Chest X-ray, PA view. Patient: 55 years old, sex M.
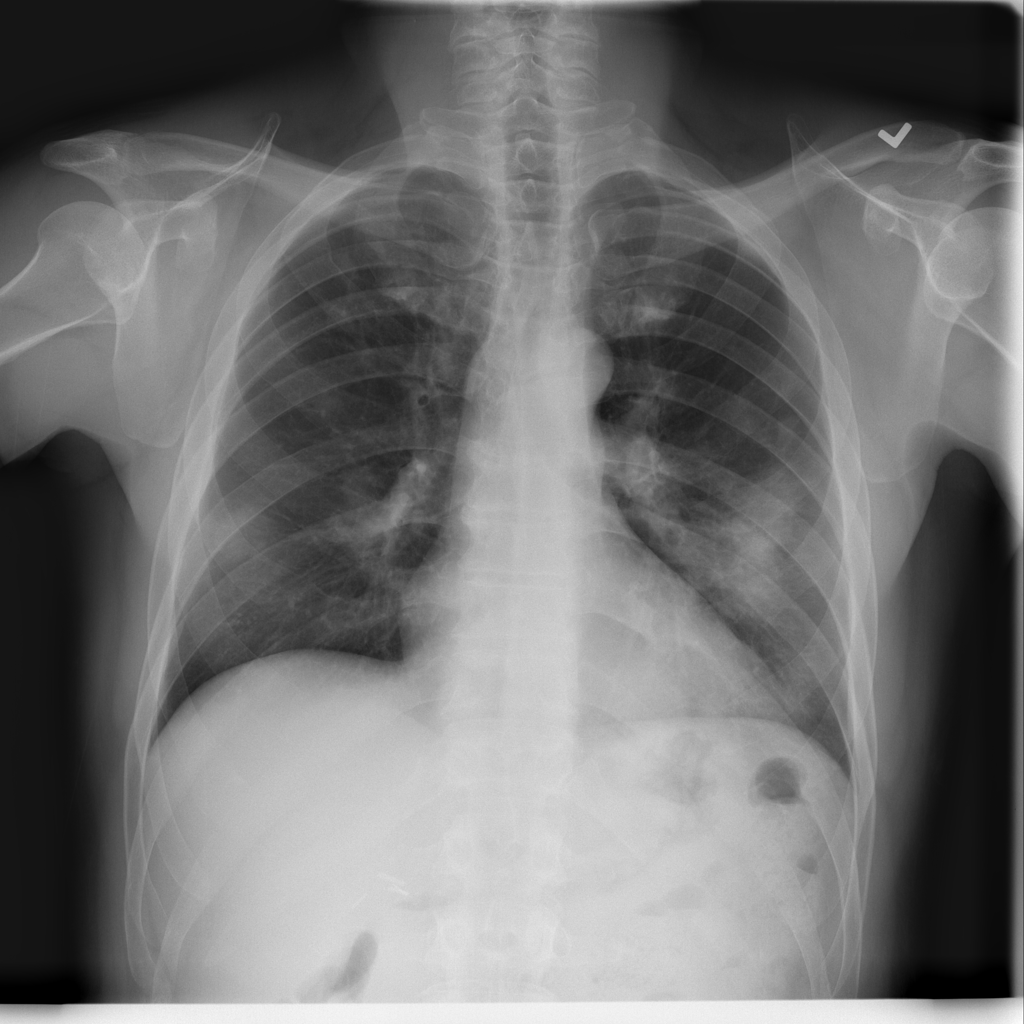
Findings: Consolidation, Infiltration